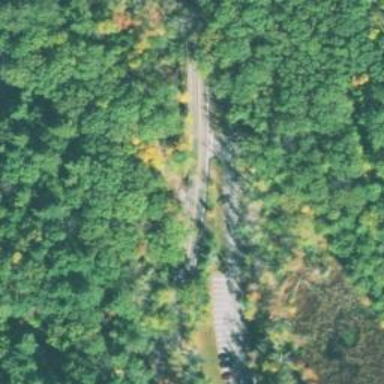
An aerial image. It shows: Abandoned railway alongside driveway.